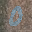
Label: 0